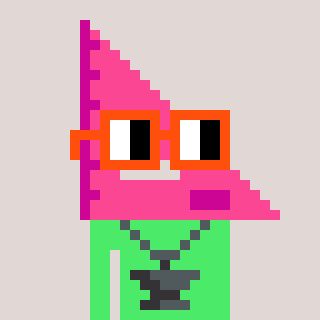
a pixel art character with square orange glasses, a squadron ruler-shaped head and a teal-colored body on a warm background